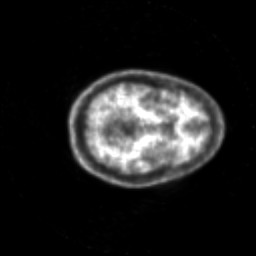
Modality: PET
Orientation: axial
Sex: female
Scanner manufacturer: siemens